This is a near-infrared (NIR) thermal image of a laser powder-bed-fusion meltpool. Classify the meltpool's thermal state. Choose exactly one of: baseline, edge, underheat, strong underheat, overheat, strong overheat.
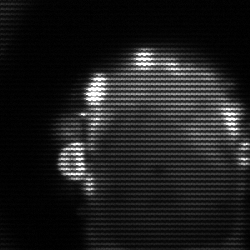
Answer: baseline